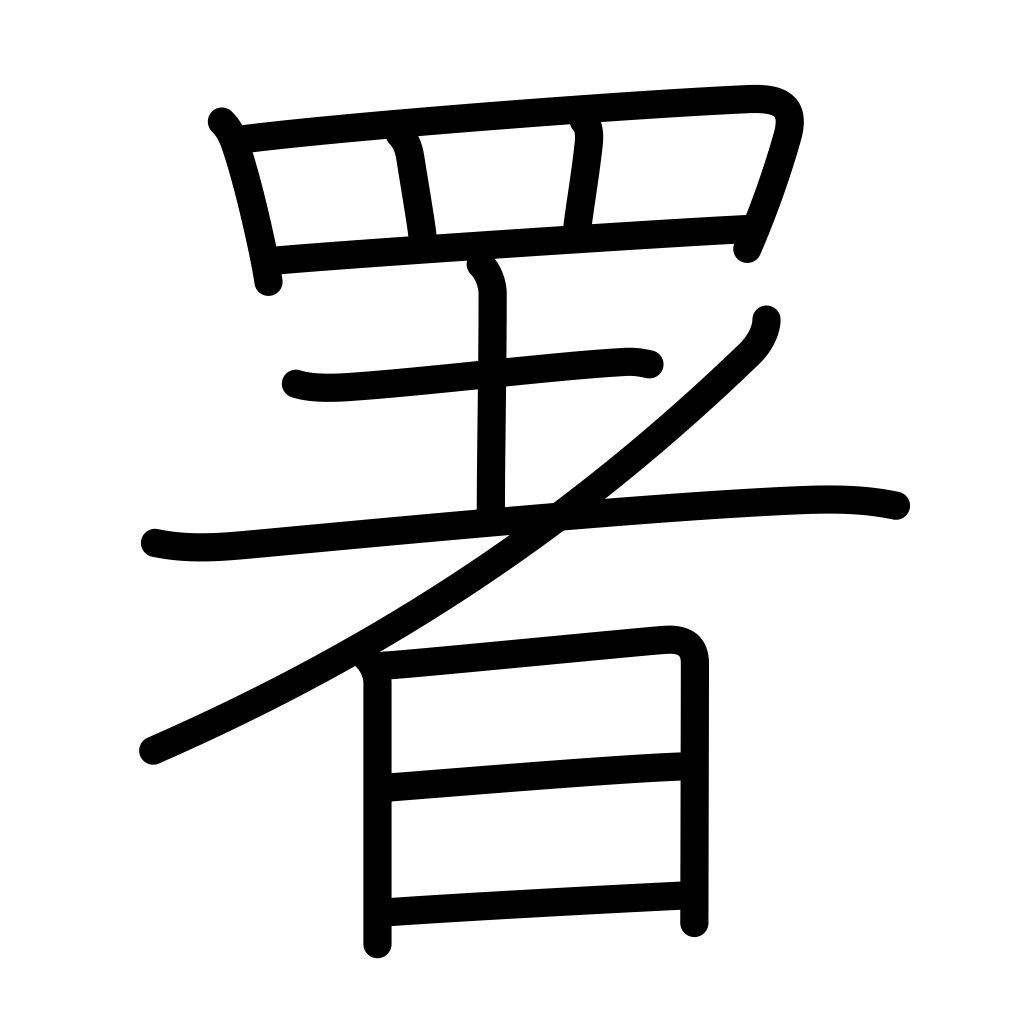
Meaning: signature, govt office, police station